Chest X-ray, AP view. Patient: 27 years old, sex F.
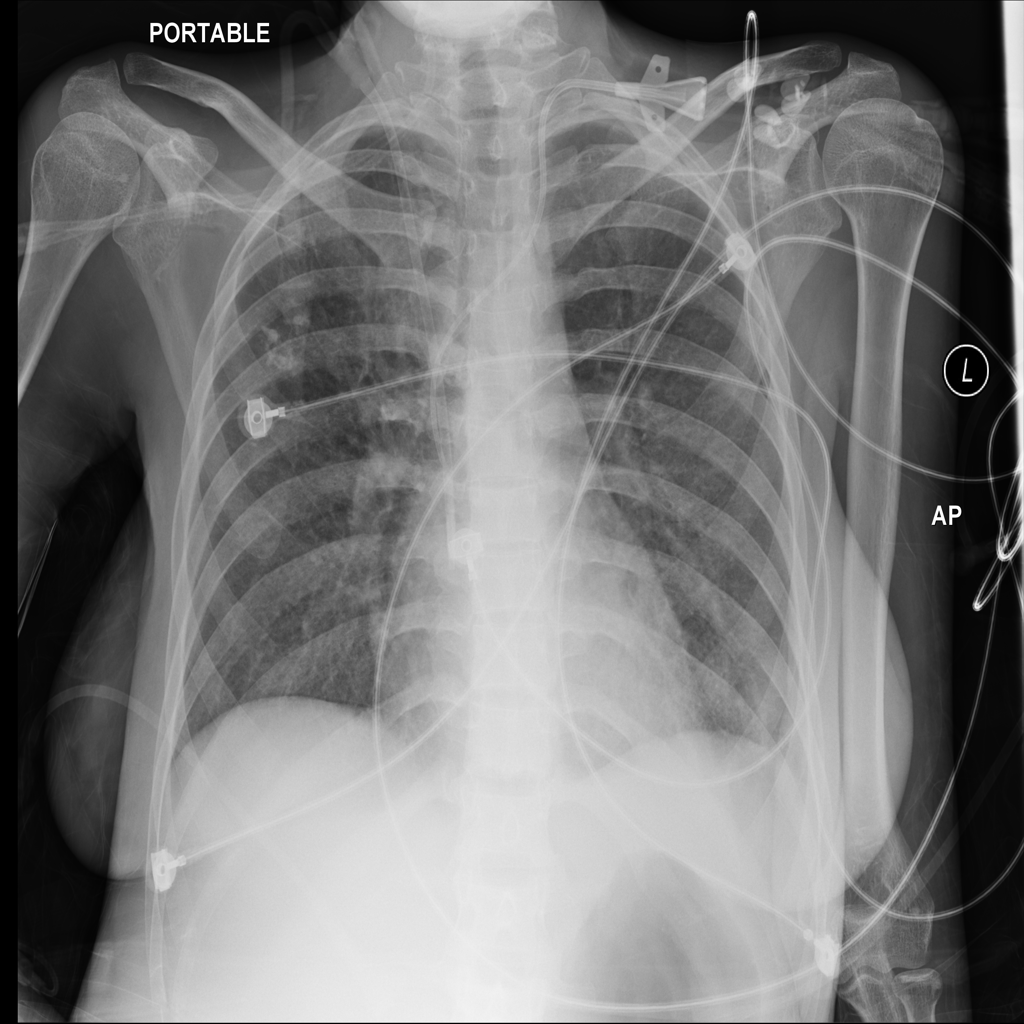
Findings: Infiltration